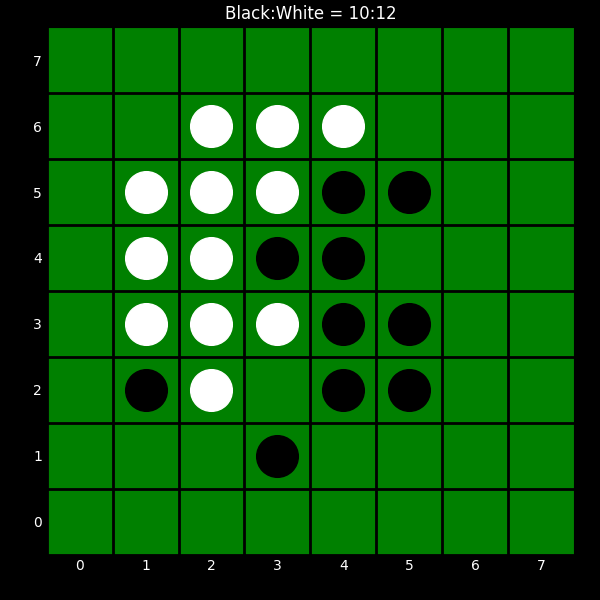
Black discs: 10
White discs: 12